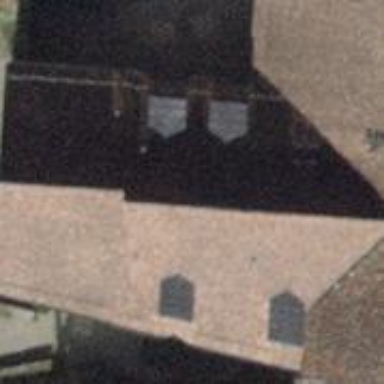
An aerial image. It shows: Office building with gabled roof.